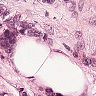
Metastatic tissue present: yes